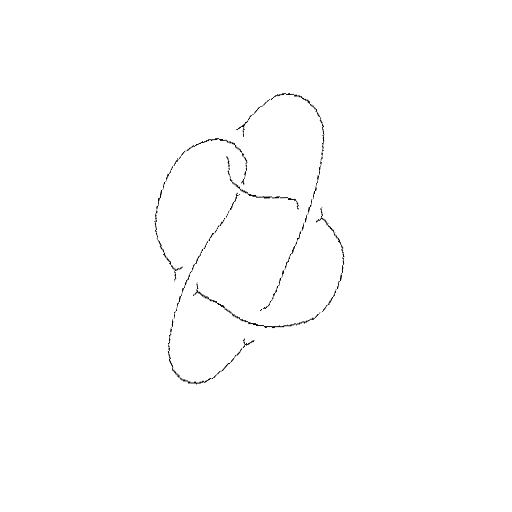
Crossing number: 5